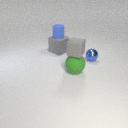
large green rubber sphere to the left of small blue metal sphere